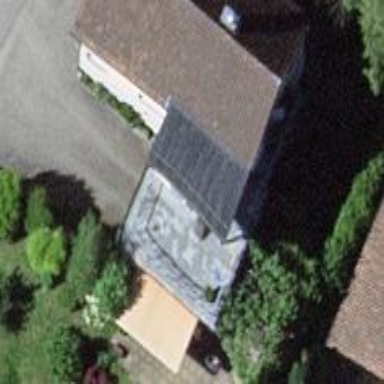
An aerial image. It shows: Garage building.